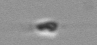
Label: flagellate_morphotype3